Question: I want my window title bar to show my PWD. In my '.bashrc' I have this which seems to do the trick for Bash:
'''
# If this is an xterm set the title to user@host:dir
case "$TERM" in
xterm*|rxvt*)
PS1="\[\e]0;${debian_chroot:+($debian_chroot)}\u@\h: \w\a\]$PS1"
;;
*)
;;
esac
'''
However, when I use Tmux, the window shows the directory of wherever I launched Tmux, not the current directory I've navigated to within Tmux.
Below, I launched Tmux in '~', then navigate to '~/Downloads'. The title bar still shows '~'. Behind it is a window where I navigate to '~/Downloads' using just Bash; it shows what I want:

Here are things I already tried that did not work:
- <URL>
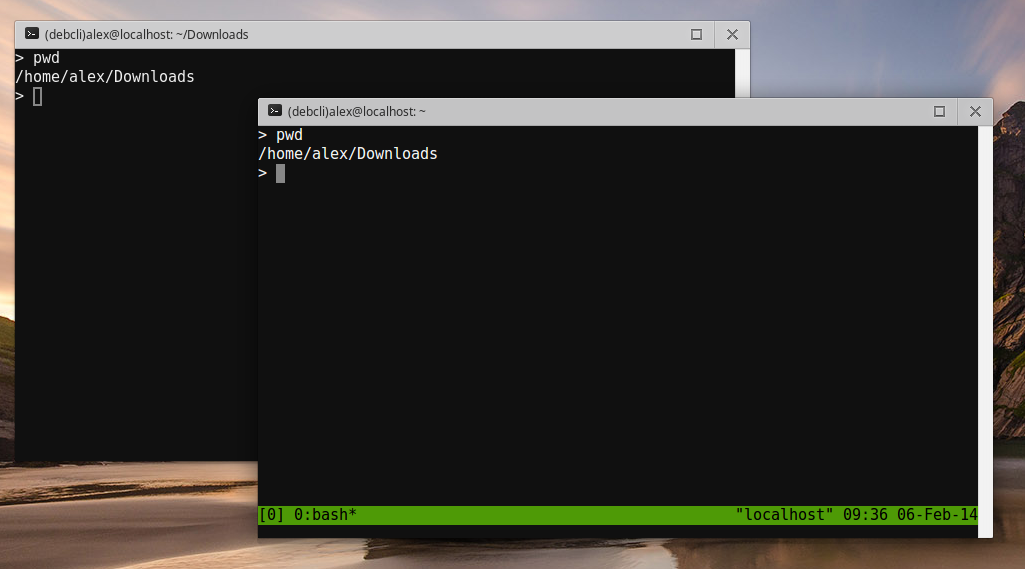
Answer: I guess when I tried this before it was in combination with some other changes... now it works:
in '~/.tmux.conf':
'''
set -g set-titles on
set -g set-titles-string '#T'
'''
in '~/.bashrc' (by the way I added '|screen' to the switch statment):
'''
if [ "$color_prompt" = yes ]; then
PS1='> '
#PS1='${debian_chroot:+($debian_chroot)}\[\033[01;32m\]\u@\h\[\033[00m\]:\[\033[01;34m\]\w\[\033[00m\]\$ '
else
PS1='${debian_chroot:+($debian_chroot)}\u@\h:\w\$ '
fi
unset color_prompt force_color_prompt
# If this is an xterm set the title to user@host:dir
case "$TERM" in
xterm*|rxvt*|screen)
PS1="\[\e]0;${debian_chroot:+($debian_chroot)}\u@\h: \w\a\]$PS1"
;;
*)
;;
esac
'''